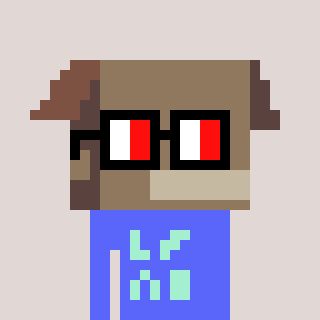
a pixel art character with square glasses with black frames and red eyes, a box-shaped head and a purple-colored body on a warm background